Field crop: maize
Growth stage: 1
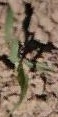
Species: maize